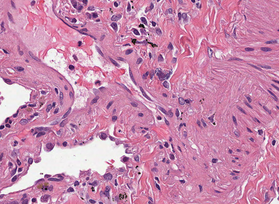
Tumor epithelial tissue: no
Tumor-associated stroma tissue: yes
Normal tissue: no